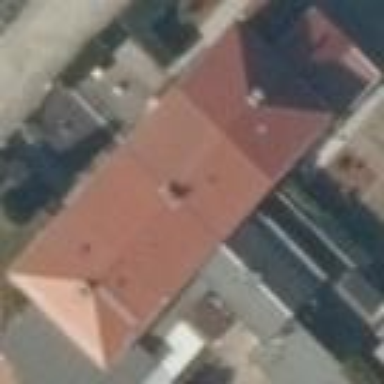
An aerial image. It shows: Terrace building.